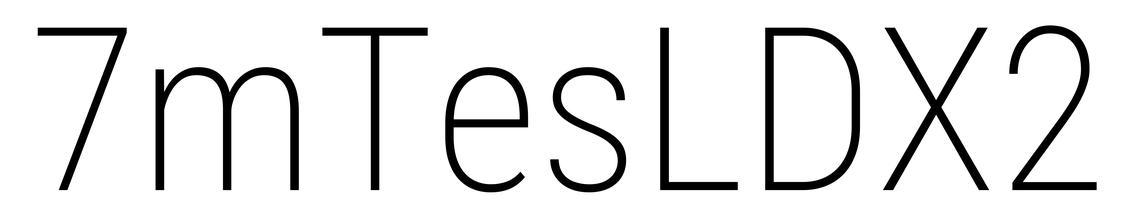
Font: Roboto_Condensed_ExtraLight